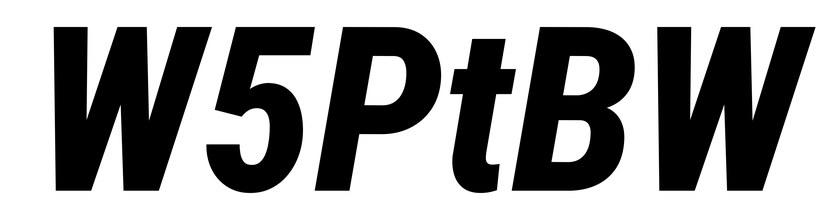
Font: Roboto-Italic_Condensed_ExtraBold_Italic